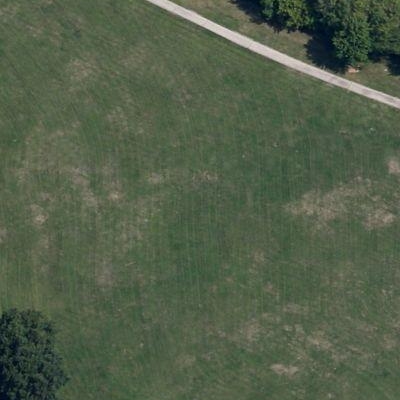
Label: aGrass